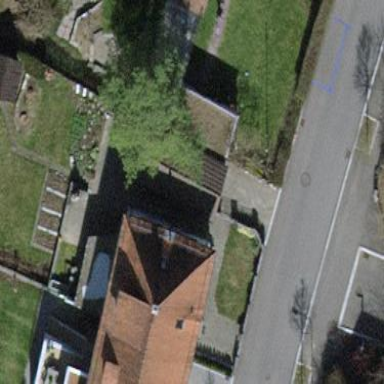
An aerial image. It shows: Building with tile roof.